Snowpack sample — Buffalo Mountain, Silverthorne, Colorado, USA (1/25/25, 10:11 AM MST)
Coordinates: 39.6222, -106.1139
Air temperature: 22 °F
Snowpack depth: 110 cm
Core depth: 40 cm
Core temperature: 46.4 °F
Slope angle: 12°, slope face: 102°
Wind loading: high
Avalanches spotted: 0
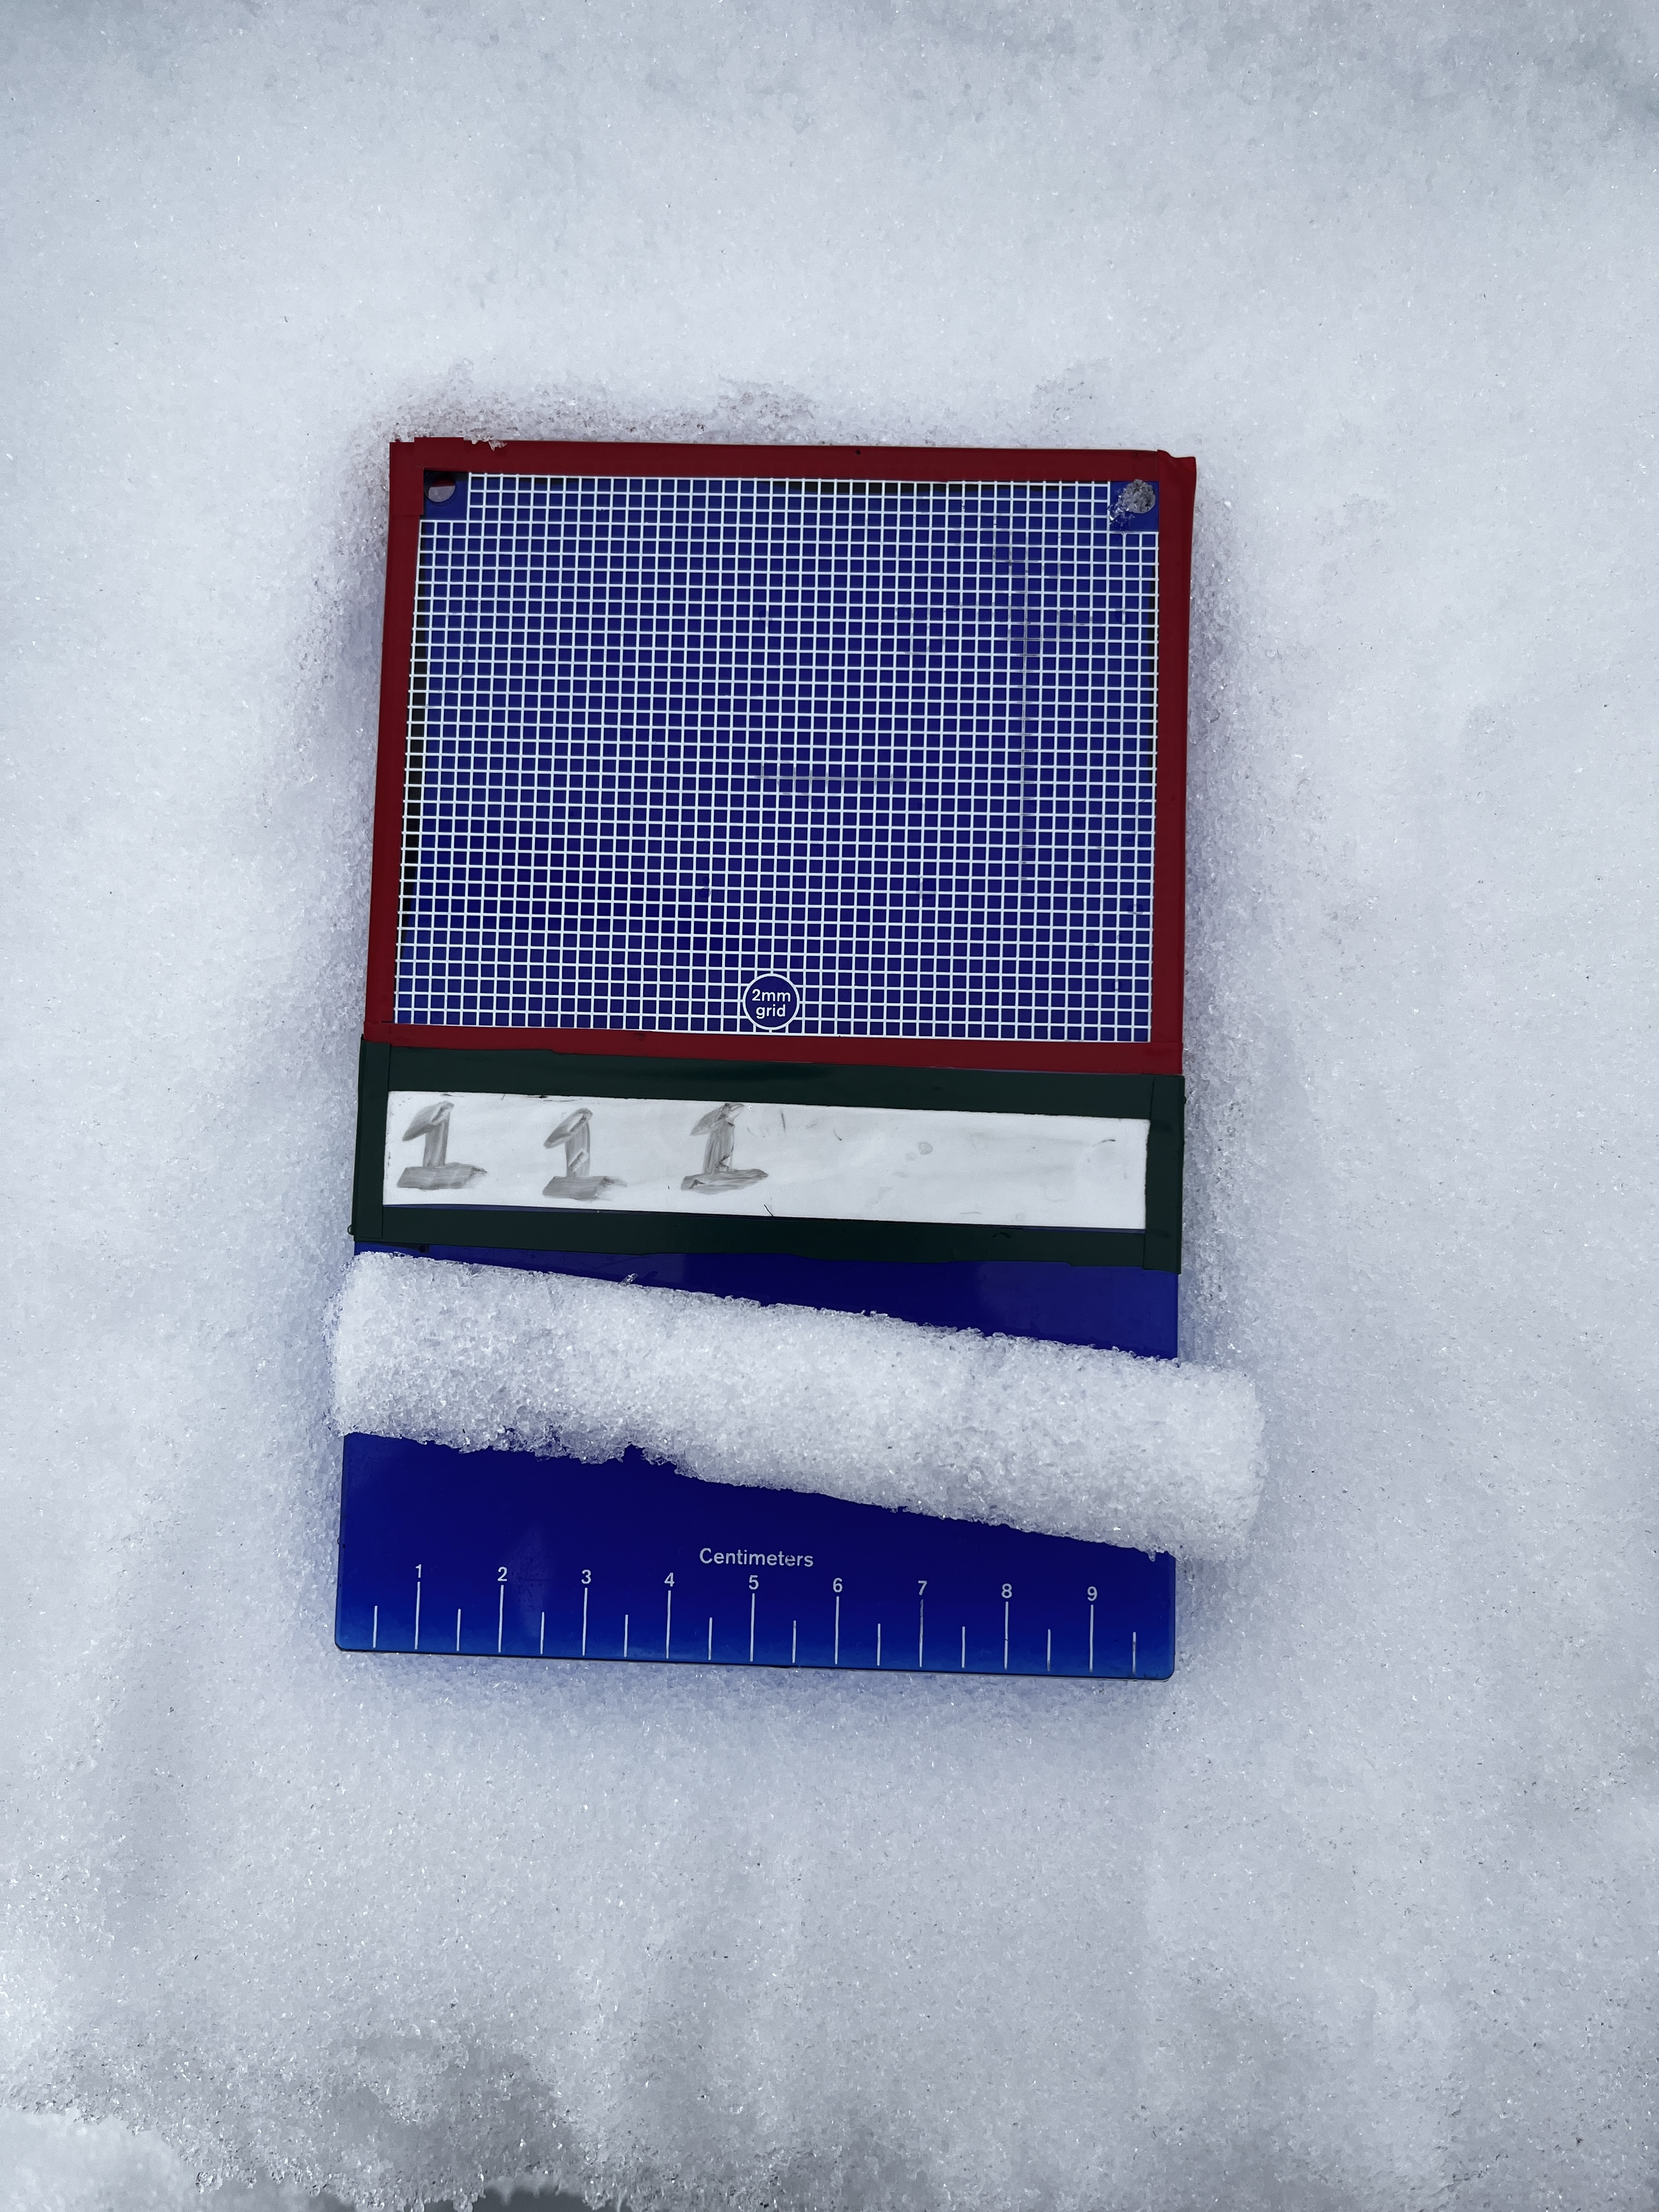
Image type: crystal_card
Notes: No avalanches nearby, collected on the outskirts of a fire break 15 meters from the treeline, on way to Buffalo and Red Mountain